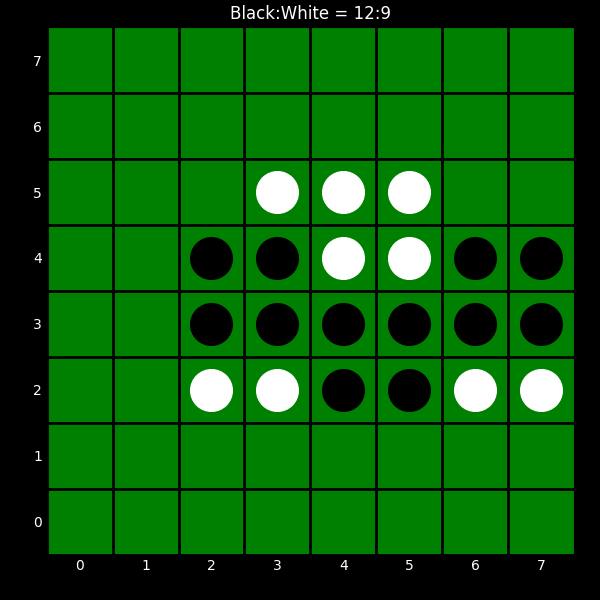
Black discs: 12
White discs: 9